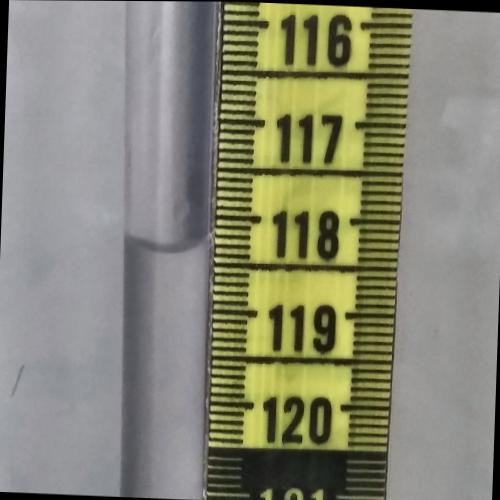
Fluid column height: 118.4 cm